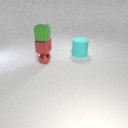
small green rubber cube above small red metal sphere